Question: I am kinda stuck trying to obtain GCM API Key. I am developing an Android App with push notifications feature enabled. I am following <URL> to obtain API key. But it seems that 'Registered App' is not there - see screenshot below.

How can I get the 'Registered App' link?
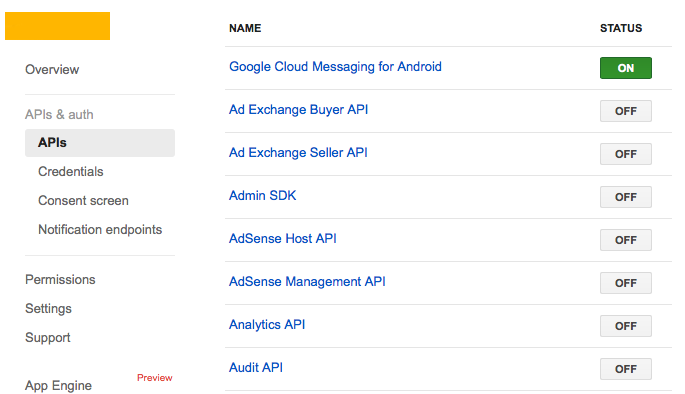
Answer: It looks like they changed the UI once more and now you have to select 'Credentials' and then 'Create New Key' for public API Access. Then you select 'Server Key' to create the API Key.
Please see answer <URL>.